Field crop: tomato
Growth stage: 1
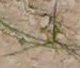
Species: cyperus